Interaction volume radius: 10 \u00c5
Interaction volume height: 15 \u00c5
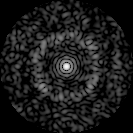
Disorder parameter: 0.7802